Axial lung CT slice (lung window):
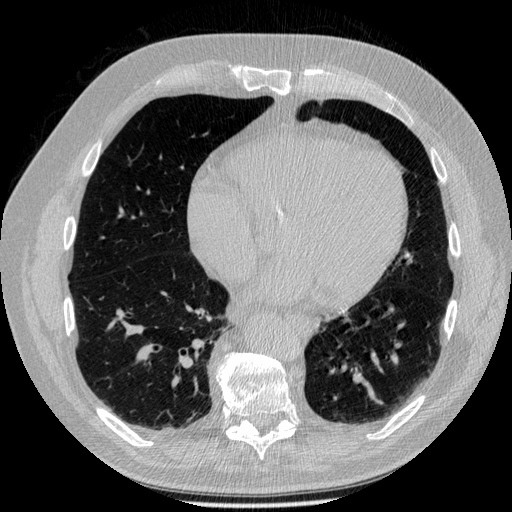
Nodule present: no